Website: bh-photo
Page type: gifting
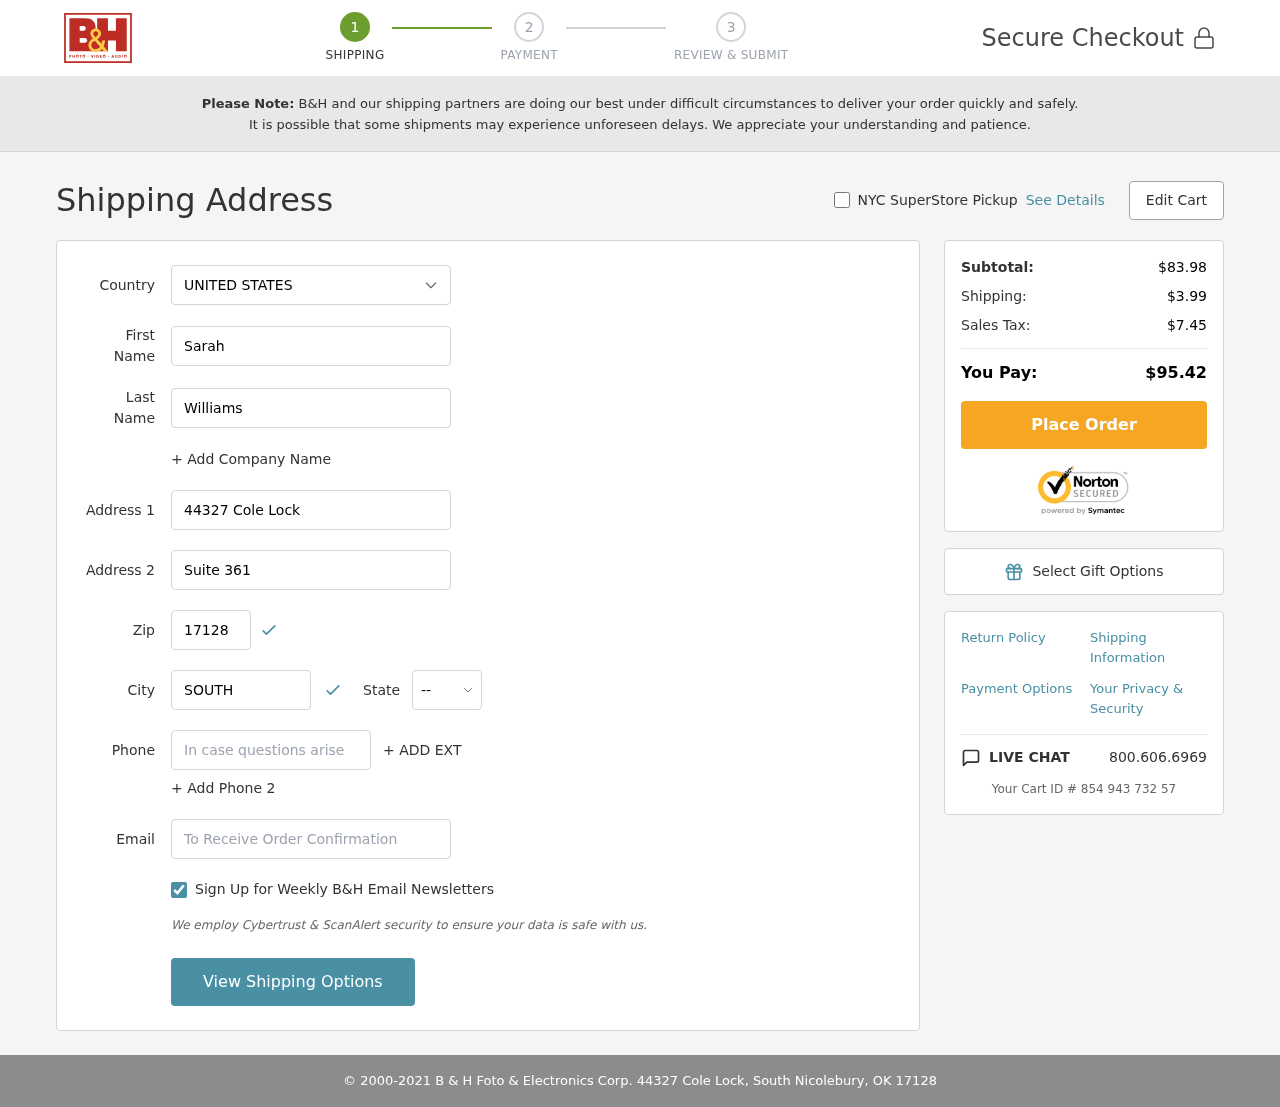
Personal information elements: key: PII_CITY
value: South Nicolebury
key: PII_COUNTRY
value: United States
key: PII_EMAIL
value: sarah.williams@yahoo.com
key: PII_FIRSTNAME
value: Sarah
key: PII_LASTNAME
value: Williams
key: PII_PHONE
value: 2422523217
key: PII_POSTCODE
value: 17128
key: PII_STATE_ABBR
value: OK
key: PII_STREET
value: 44327 Cole Lock
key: PII_STREET2
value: Suite 361
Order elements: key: ORDER_SUBTOTAL
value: $83.98
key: ORDER_SHIPPING_COST
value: $3.99
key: ORDER_TAX
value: $7.45
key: ORDER_TOTAL
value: $95.42
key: ORDER_ID
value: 854 943 732 57